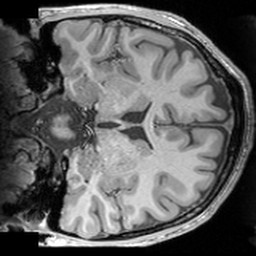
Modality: T1w
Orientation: coronal
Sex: male
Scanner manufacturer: siemens
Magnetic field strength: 3 T
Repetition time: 1.63 s
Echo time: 0.00311 s